The image is a wavelet scalogram (time versus scale/frequency) of a rolling-element bearing's vibration signal. Diagnose the bearing from this image, choosing from: normal, inner_race, outer_race, ball.
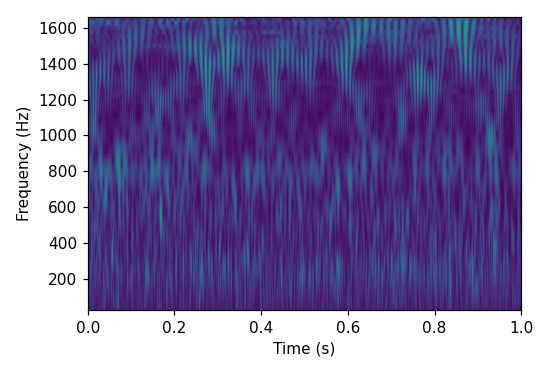
Answer: normal